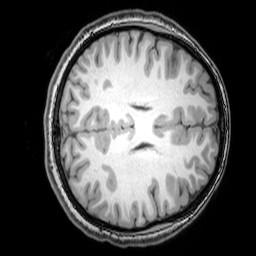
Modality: T1w
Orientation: axial
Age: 20
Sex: female
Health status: healthy
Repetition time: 0.081 s
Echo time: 0.037 s